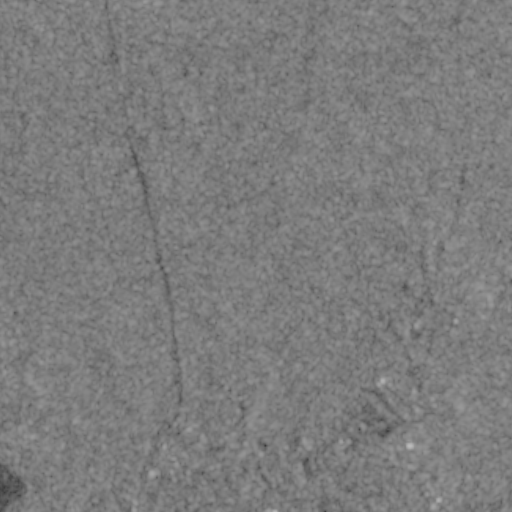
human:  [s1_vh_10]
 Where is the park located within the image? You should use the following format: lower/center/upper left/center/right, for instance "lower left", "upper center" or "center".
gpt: The park is located in the lower of the image.
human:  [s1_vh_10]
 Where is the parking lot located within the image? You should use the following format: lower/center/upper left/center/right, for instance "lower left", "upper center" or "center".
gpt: The parking lot is located in the center right of the image.
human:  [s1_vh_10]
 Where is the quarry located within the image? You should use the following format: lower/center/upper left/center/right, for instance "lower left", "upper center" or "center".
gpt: The quarry is located in the lower left of the image.
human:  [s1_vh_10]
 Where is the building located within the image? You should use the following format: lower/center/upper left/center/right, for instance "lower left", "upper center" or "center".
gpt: There is no building in the image.

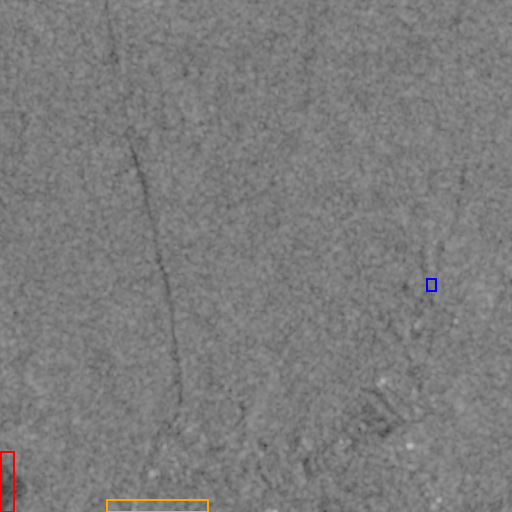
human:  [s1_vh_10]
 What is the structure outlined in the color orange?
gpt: The structure outlined in orange is a park.
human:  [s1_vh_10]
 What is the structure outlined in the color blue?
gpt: The structure outlined in blue is a parking lot.
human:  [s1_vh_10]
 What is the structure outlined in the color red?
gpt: The structure outlined in red is a quarry.
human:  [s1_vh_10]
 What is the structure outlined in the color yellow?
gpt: There is no yellow outline.